Field crop: tomato
Growth stage: 1
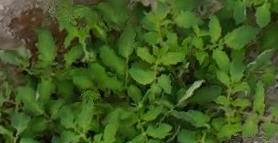
Species: tomato